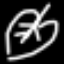
Label: leaf